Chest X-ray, AP view. Patient: 53 years old, sex F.
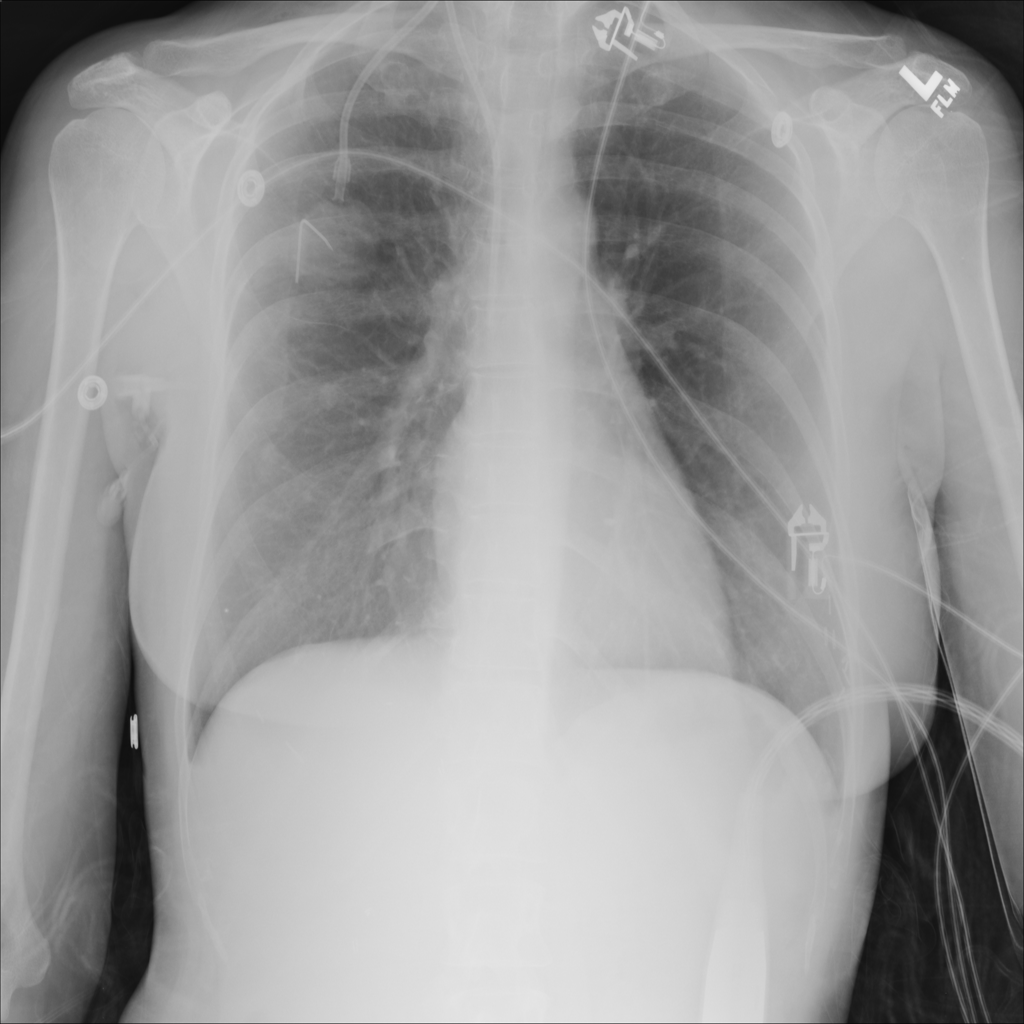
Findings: No Finding